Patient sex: M
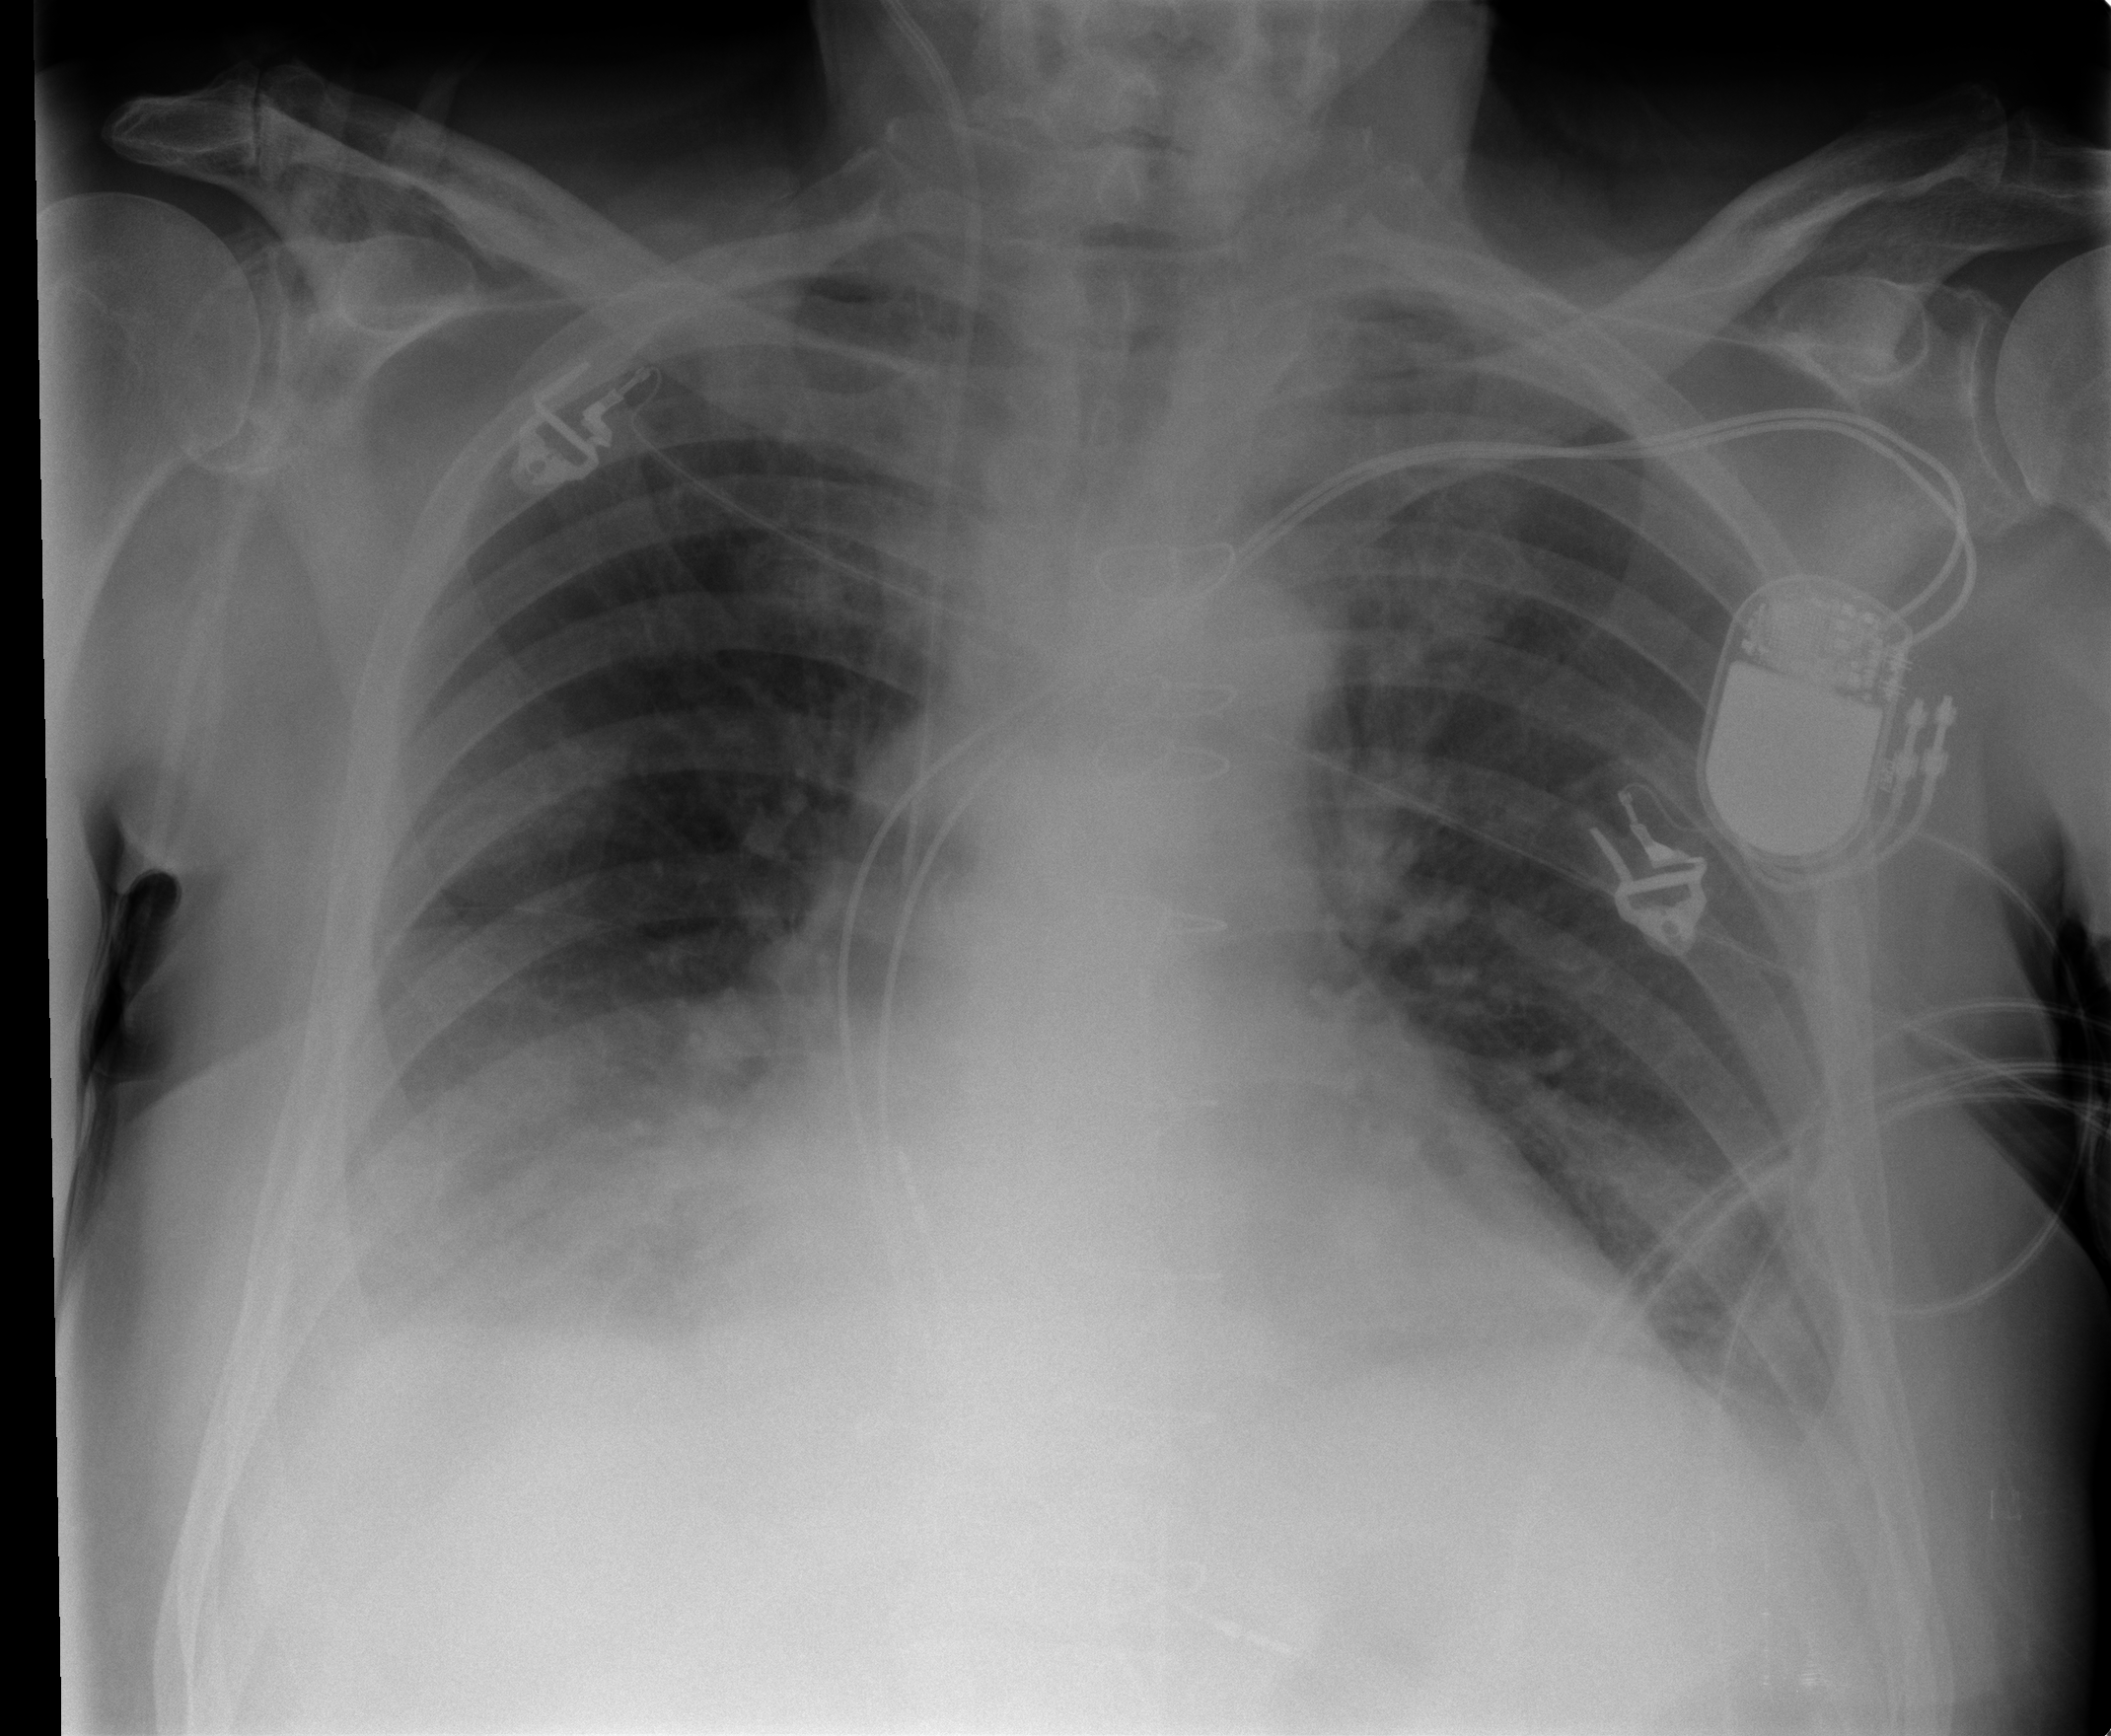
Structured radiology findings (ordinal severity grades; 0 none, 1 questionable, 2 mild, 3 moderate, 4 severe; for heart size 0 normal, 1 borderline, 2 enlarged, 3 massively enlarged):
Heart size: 0
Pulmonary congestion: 2
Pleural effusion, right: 2
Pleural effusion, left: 0
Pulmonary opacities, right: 0
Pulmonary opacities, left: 0
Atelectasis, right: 2
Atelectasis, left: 2